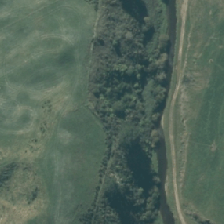
Land cover: deciduous_hardwood